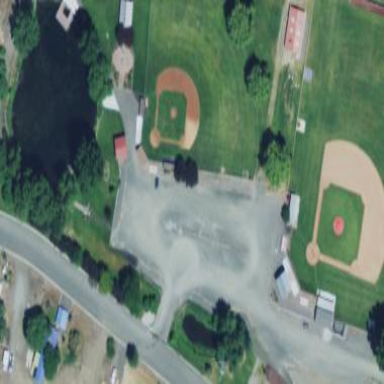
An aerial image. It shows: Baseball pitch for leisure and sports activities.